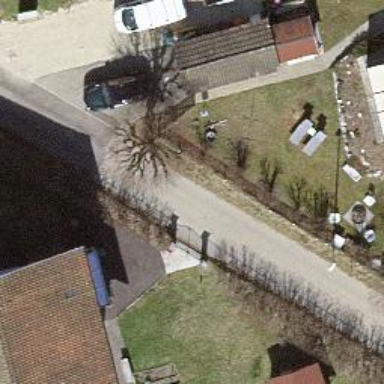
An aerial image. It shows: Fence is in the image.